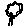
Label: tree